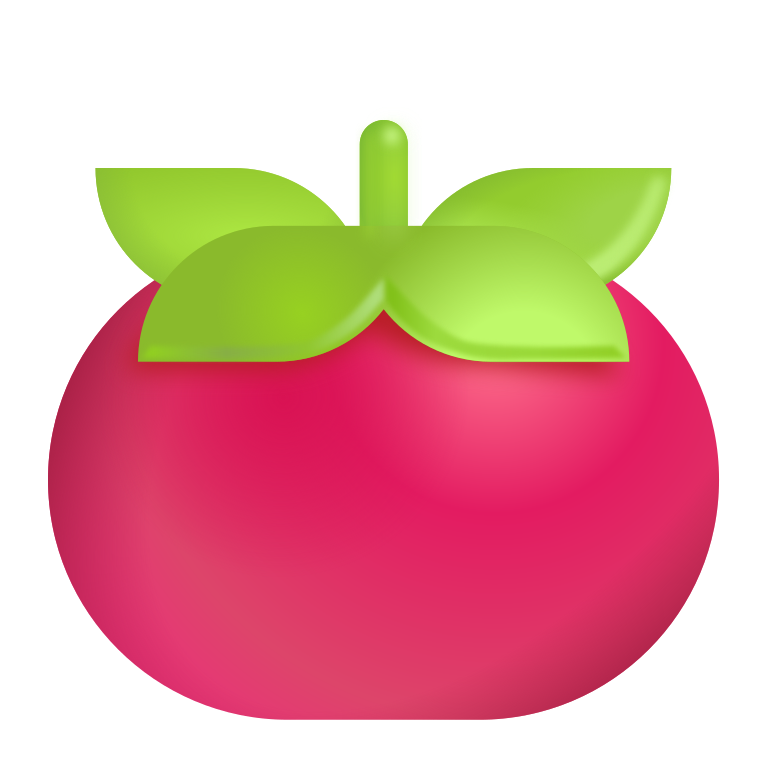
tomato color